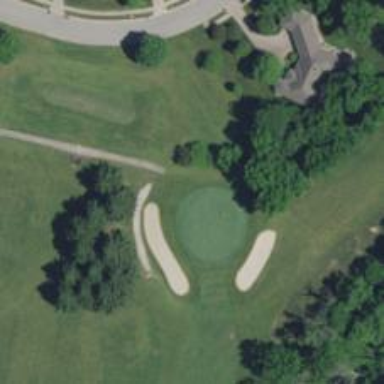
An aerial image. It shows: Path for golf carts.